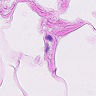
Metastatic tissue present: no